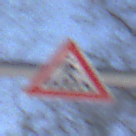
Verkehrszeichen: FussgaengerueberwegLinks
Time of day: MorningAfternoon
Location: Outdoor (Special)
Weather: Clear
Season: Winter
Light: Natural